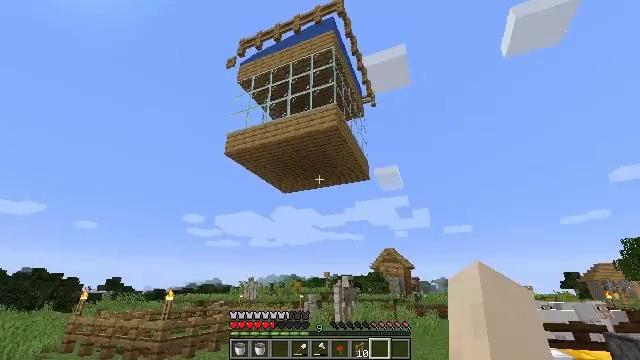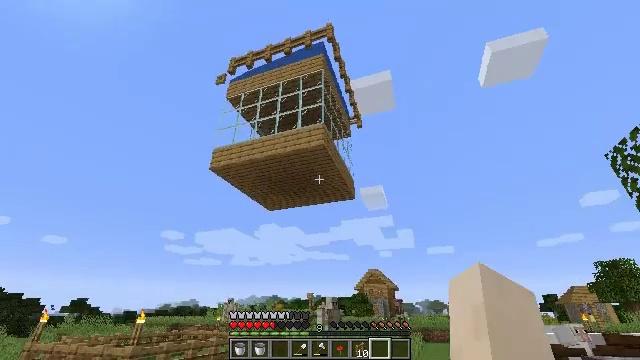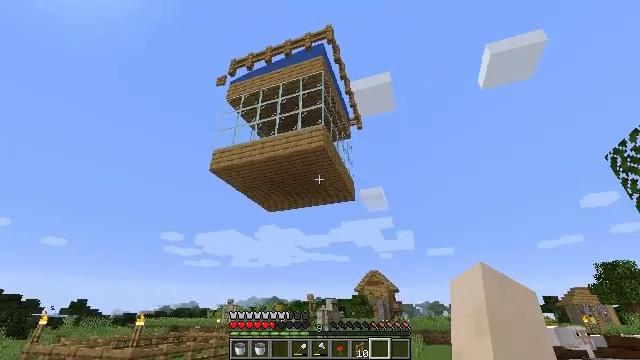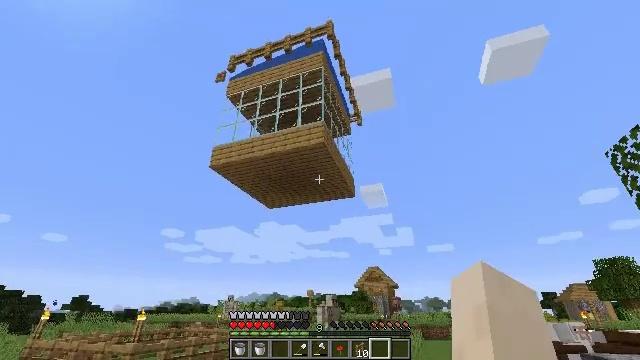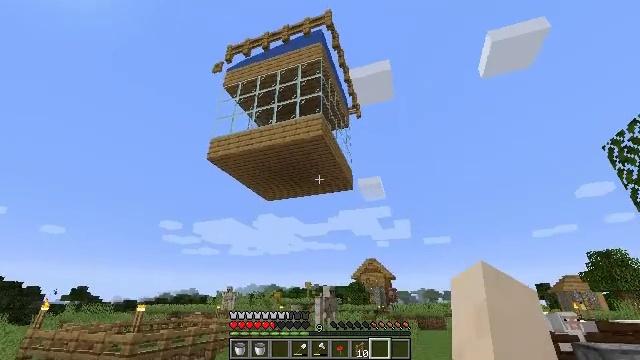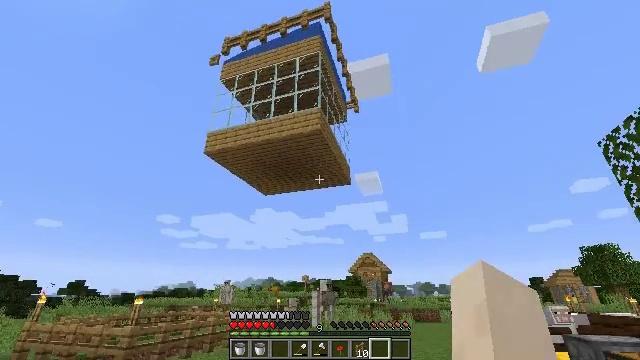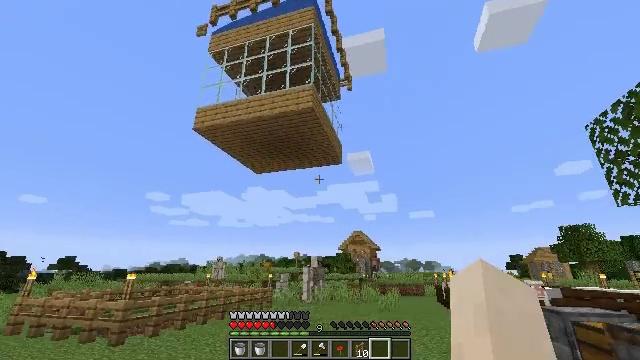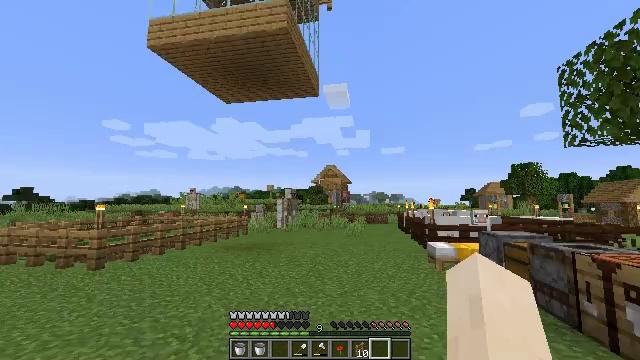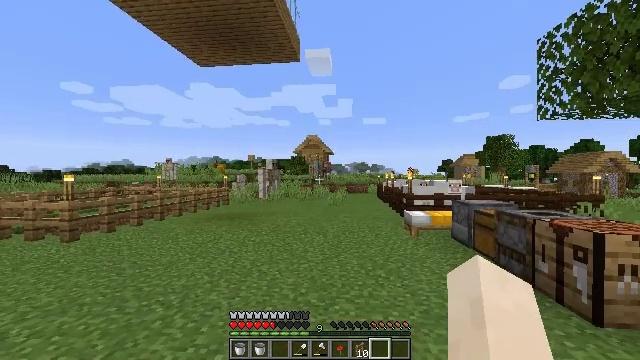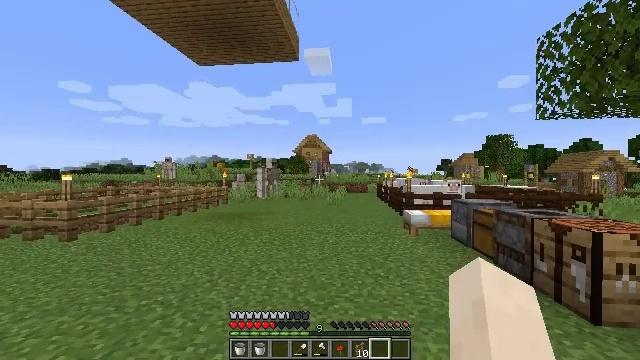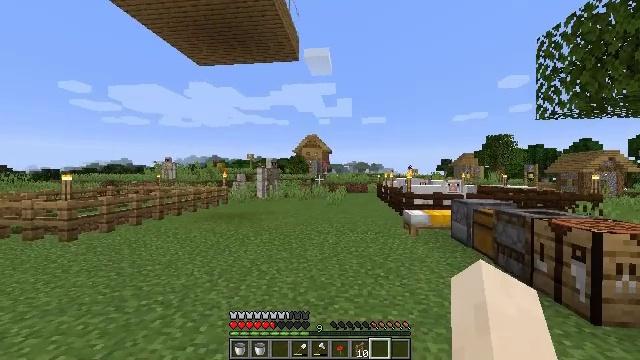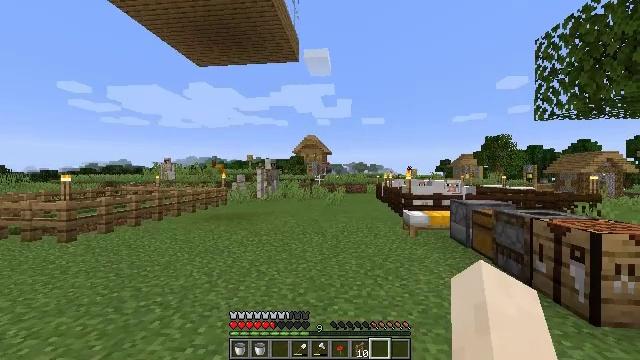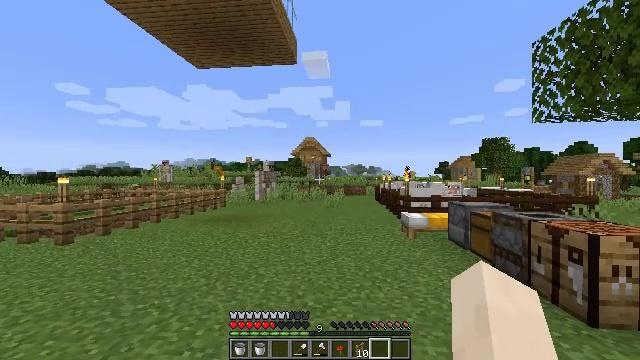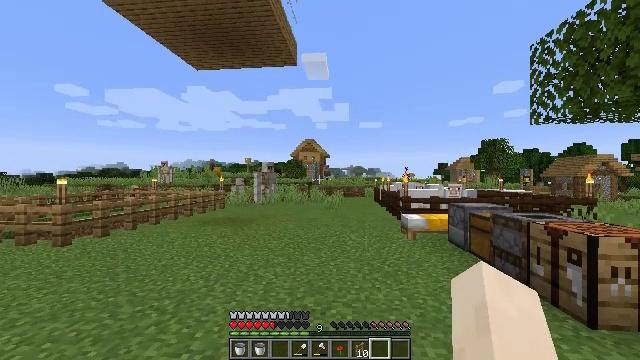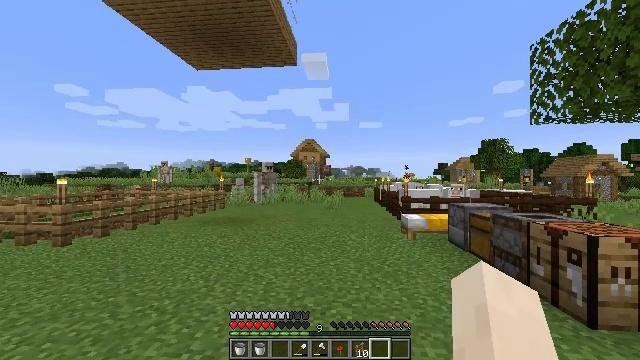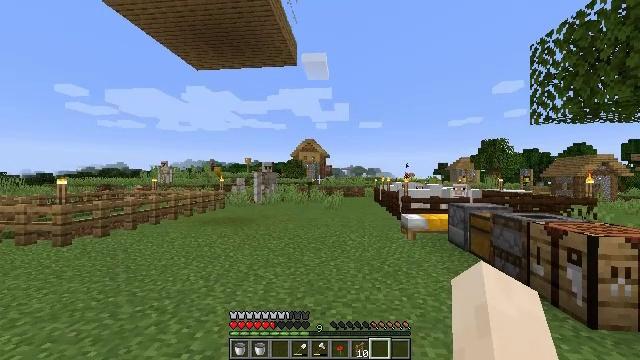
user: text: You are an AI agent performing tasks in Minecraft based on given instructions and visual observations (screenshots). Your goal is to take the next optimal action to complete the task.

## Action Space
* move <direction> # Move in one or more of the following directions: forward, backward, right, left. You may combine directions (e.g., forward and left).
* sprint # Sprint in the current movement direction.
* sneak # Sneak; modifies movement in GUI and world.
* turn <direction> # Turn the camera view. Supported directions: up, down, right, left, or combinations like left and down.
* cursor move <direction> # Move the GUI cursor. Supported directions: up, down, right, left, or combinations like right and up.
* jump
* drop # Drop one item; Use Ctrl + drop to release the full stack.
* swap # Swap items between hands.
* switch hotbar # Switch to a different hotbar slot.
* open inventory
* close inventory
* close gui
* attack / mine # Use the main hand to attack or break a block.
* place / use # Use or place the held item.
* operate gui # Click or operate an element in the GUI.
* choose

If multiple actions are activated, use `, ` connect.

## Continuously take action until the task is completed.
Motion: motion action
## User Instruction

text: Gather the dark oak sapling for your inventory.
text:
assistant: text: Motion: turn right and up
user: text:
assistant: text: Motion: no_op
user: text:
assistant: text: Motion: no_op
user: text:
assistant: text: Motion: turn down
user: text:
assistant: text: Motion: turn down
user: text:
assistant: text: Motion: turn right and down
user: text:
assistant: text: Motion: turn right and down
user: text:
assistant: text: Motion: turn right and down
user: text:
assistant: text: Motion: no_op
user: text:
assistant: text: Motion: no_op
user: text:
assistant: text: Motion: no_op
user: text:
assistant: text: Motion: no_op
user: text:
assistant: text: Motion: no_op
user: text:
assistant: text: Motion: no_op
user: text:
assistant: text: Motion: no_op
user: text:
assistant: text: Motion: no_op
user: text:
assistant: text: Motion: no_op
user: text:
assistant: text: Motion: no_op
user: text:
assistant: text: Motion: no_op
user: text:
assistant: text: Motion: no_op
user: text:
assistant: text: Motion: no_op
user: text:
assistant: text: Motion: no_op
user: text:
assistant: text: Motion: no_op
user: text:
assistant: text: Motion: no_op
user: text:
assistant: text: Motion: no_op
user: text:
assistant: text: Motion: no_op
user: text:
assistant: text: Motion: no_op
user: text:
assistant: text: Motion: no_op
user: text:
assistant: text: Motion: no_op
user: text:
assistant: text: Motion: no_op